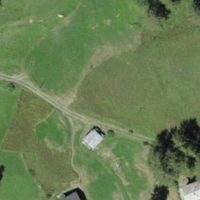
EUNIS habitat code: 43
Species observed at this site:
Spialia sertorius
Erebia tyndarus
Satyrus ferula
Lysandra bellargus
Melitaea didyma